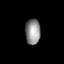
Tissue: lung
Cell type: Endothelial cells
Senescence score: 0.7739
Nuclear area (px): 376
Mean DAPI intensity: 142.452